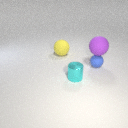
small blue rubber sphere behind small cyan metal cylinder